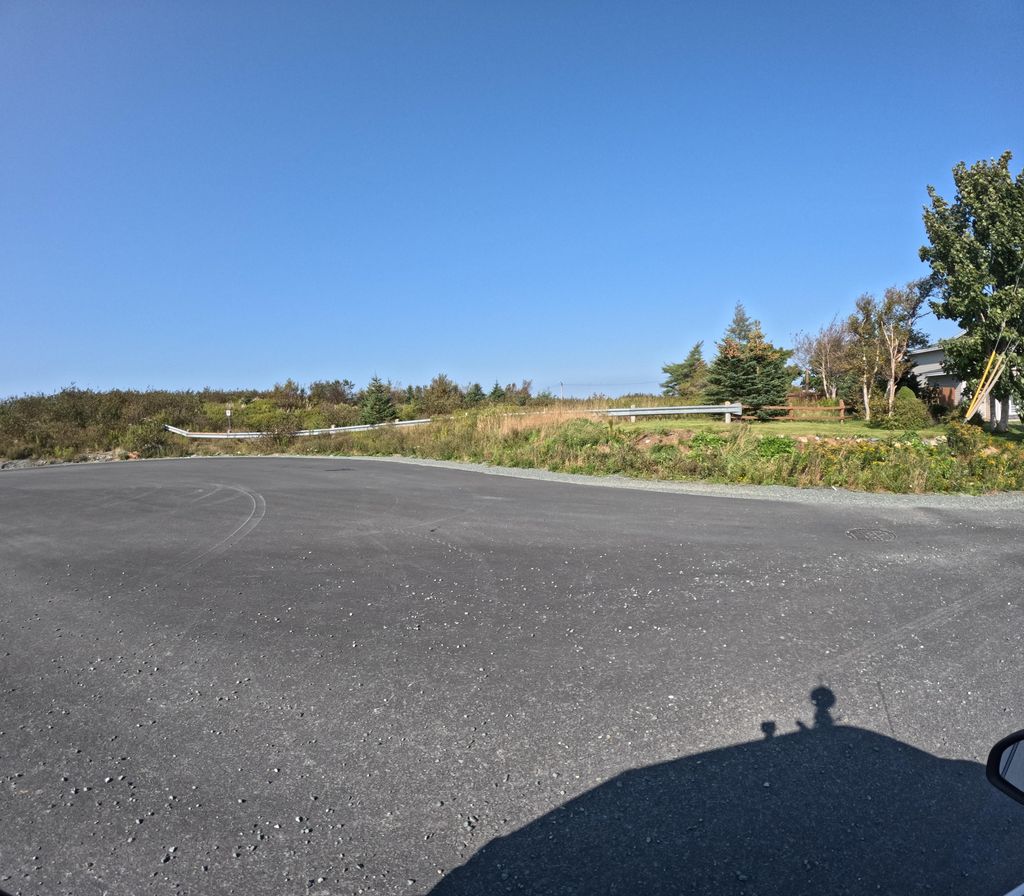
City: st_johns